Interaction volume radius: 10 \u00c5
Interaction volume height: 15 \u00c5
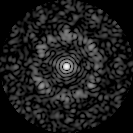
Disorder parameter: 0.7653